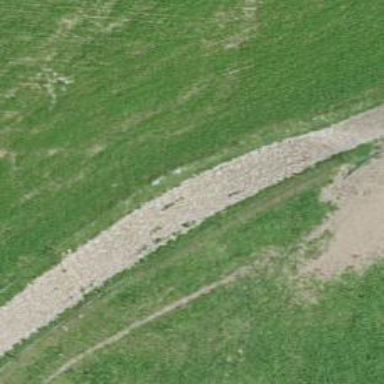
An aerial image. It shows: Grassy track.